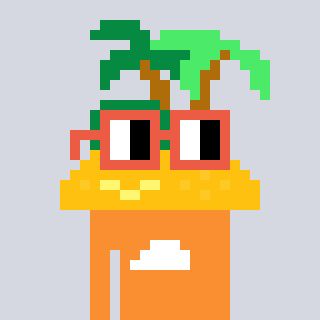
a pixel art character with square orange glasses, a island-shaped head and a orange-colored body on a cool background